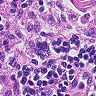
Metastatic tissue present: no